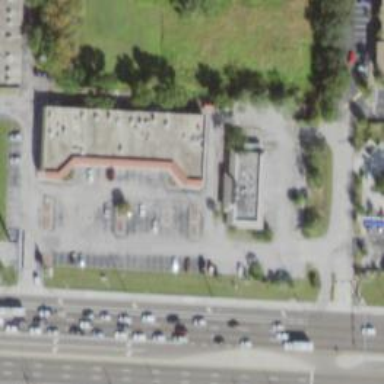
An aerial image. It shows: Healthcare clinic.